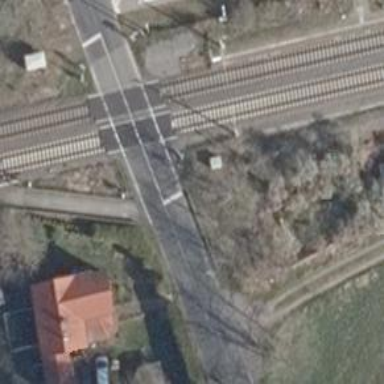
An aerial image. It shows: Level crossing with lights and saltire markings.